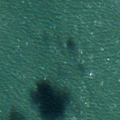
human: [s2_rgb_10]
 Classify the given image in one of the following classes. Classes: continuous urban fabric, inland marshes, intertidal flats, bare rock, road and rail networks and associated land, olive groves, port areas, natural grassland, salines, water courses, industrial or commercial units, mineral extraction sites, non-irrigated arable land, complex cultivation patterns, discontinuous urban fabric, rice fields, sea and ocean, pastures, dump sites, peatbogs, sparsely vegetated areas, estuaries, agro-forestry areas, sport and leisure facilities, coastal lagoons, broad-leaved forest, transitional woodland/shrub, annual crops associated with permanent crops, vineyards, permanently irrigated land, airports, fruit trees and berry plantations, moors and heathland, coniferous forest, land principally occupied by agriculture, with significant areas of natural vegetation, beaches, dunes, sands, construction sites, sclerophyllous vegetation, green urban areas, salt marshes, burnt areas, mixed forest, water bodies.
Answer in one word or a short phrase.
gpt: sea and ocean